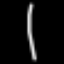
Label: line